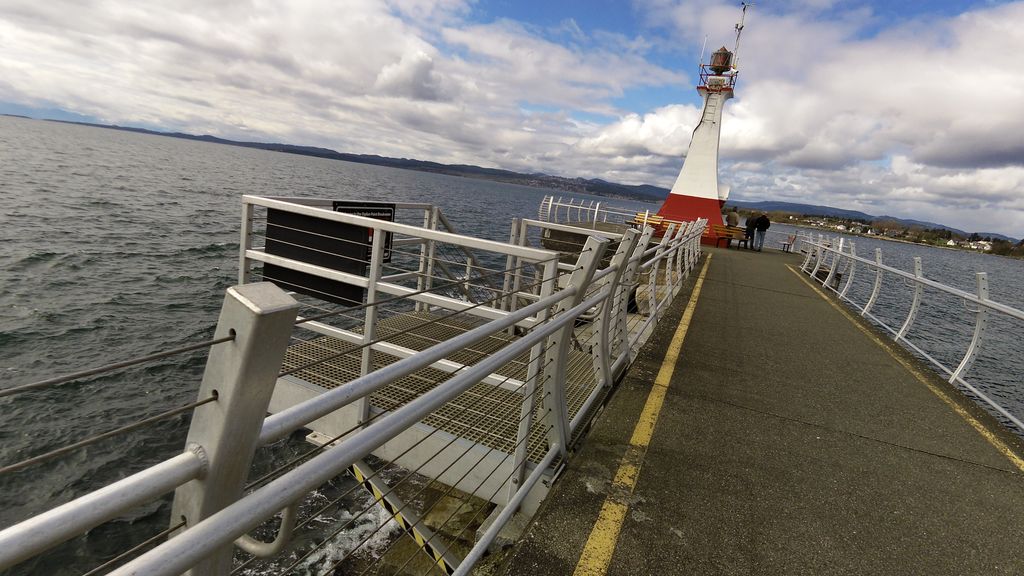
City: victoria